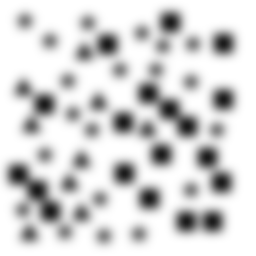
Squares: 19
Triangles: 9
Stars: 20
Total shapes: 48